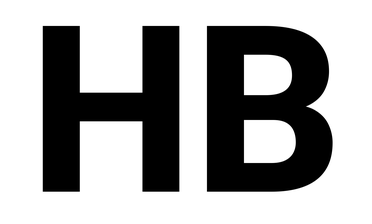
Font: Roboto_ExtraBold